Aerial crown-view tile of a tropical tree (Barro Colorado Island, Panama), acquired 20240918:
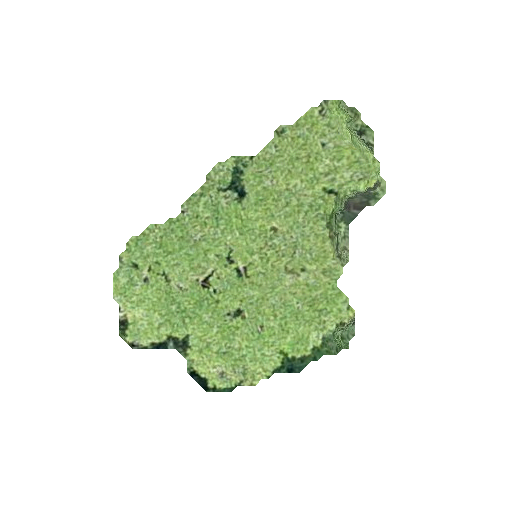
Species: Ocotea oblonga
GBIF accepted scientific name: Ocotea oblonga
Crown area: 75.374 m²